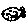
Label: fish